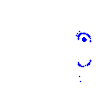
Particle: pion